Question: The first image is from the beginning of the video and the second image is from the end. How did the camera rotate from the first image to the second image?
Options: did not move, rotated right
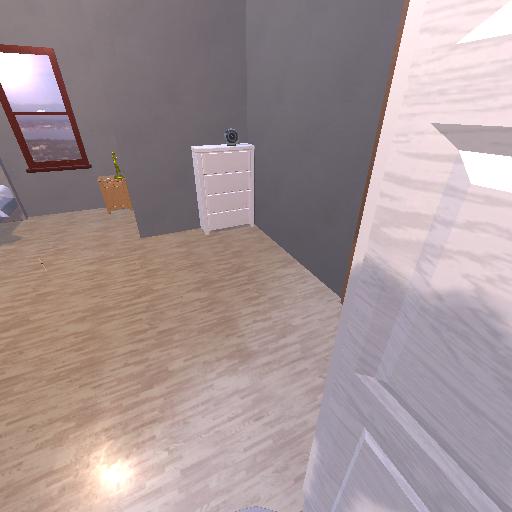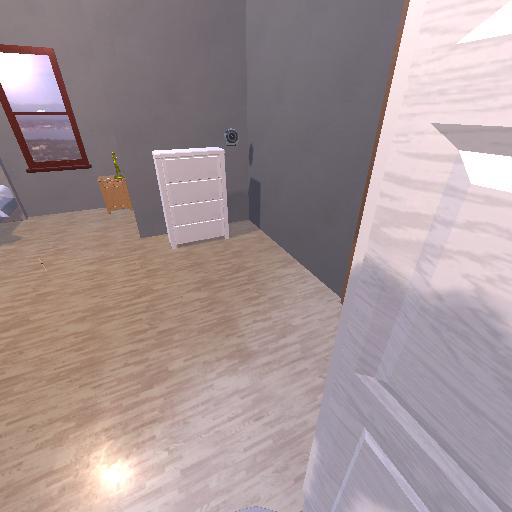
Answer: did not move